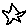
Label: star